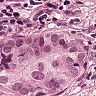
Metastatic tissue present: yes